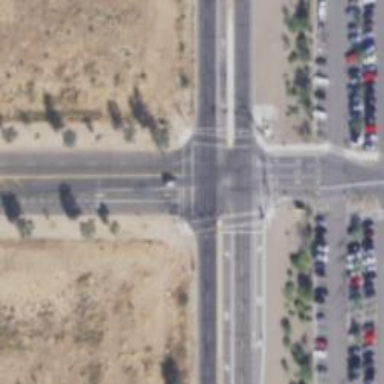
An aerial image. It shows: Marked road crossing.